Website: walmart
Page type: address-validator
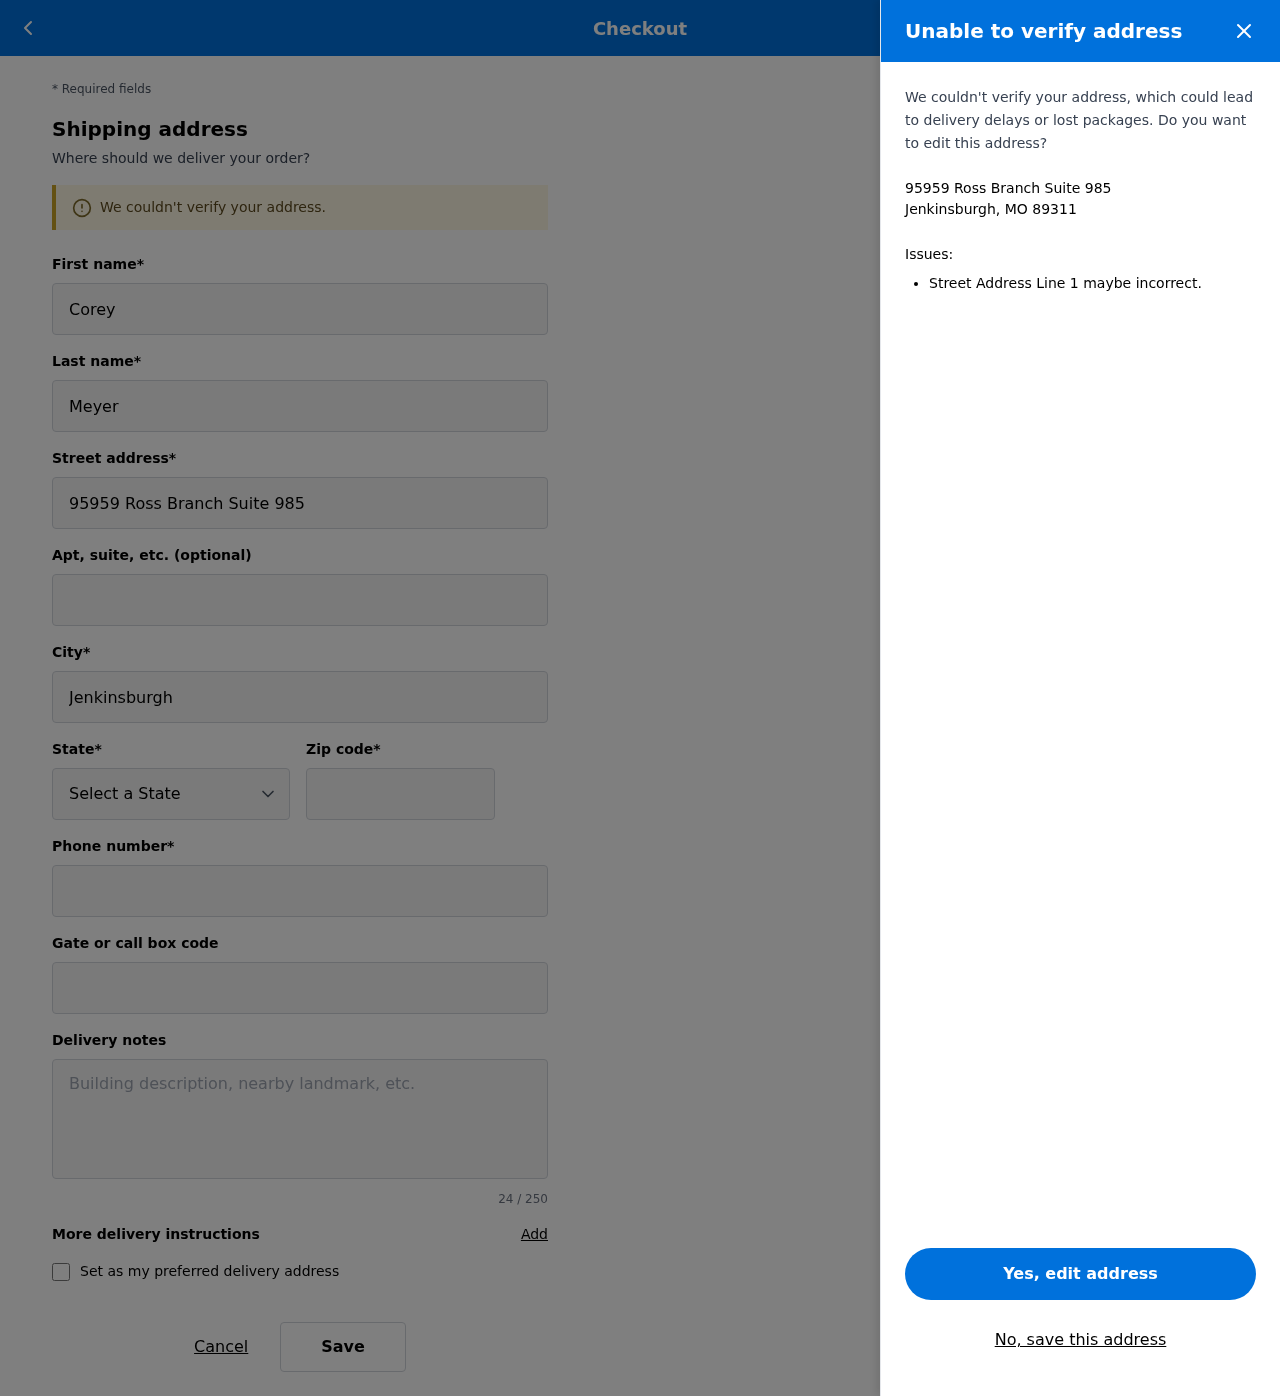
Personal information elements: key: PII_CITY_STATE_ZIP
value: Jenkinsburgh, MO 89311
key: PII_DELIVERY_INSTRUCTIONS
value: Place behind screen door
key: PII_STATE_ABBR
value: MO
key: PII_STREET
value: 95959 Ross Branch Suite 985
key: PII_FIRSTNAME
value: Corey
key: PII_LASTNAME
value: Meyer
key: PII_CITY
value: Jenkinsburgh
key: PII_POSTCODE
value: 89311
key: PII_PHONE
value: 6839812455
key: PII_SECURITY_CODE
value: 4385